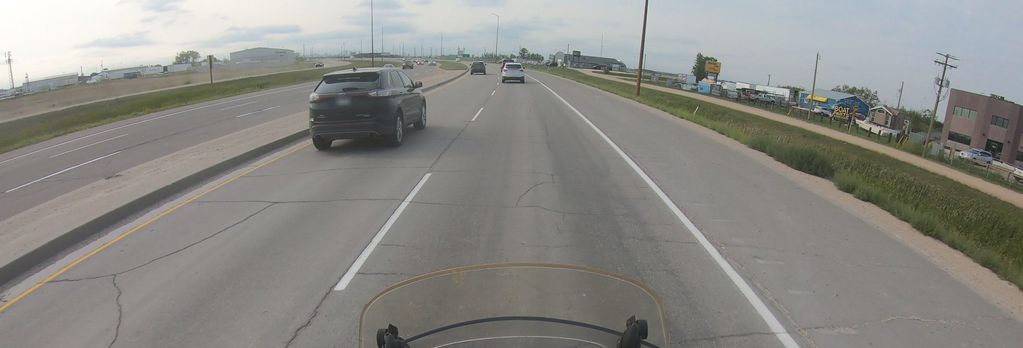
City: winnipeg